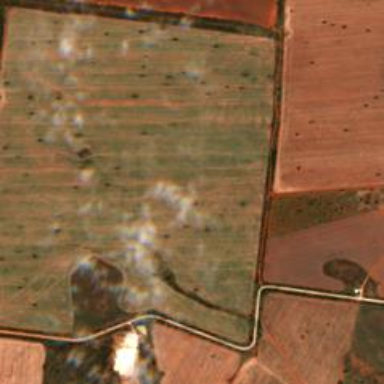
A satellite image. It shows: Farmland used to cultivate crops.